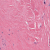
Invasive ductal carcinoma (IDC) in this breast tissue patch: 1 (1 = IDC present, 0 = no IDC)